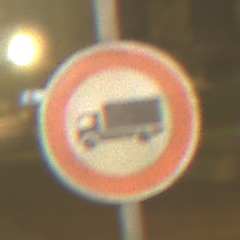
Verkehrszeichen: VerbotFuerKraftfahrzeugeUeberDreiKommaFuenfTonnen
Umgebung: Outdoor, Urban
Tageszeit: Night
Wetter: Overcast
Licht: Artificial
Jahreszeit: NotSpecified
Kontrast: HighContrast